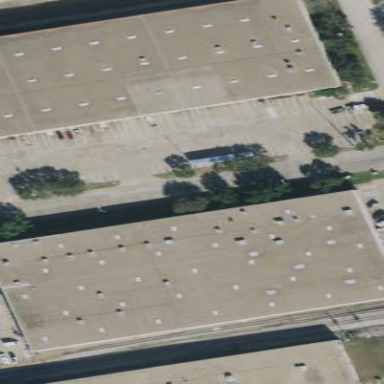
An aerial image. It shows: Warehouse.